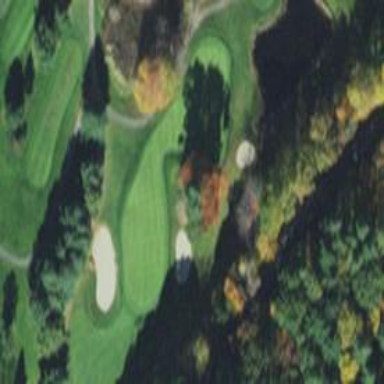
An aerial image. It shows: Picturesque green golfing area with grass land use.